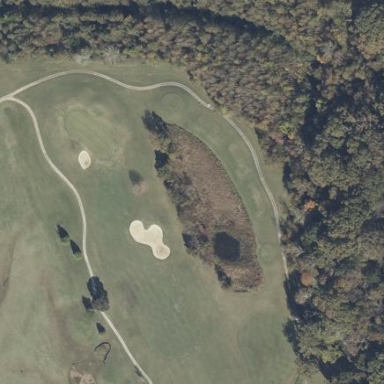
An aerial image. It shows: Grassy area designated as golf fairway.